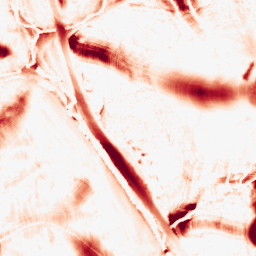
Category: morphological
Decomposition family: morphological_ellipse
Decomposition parameters: operation: opening
width: 50
height: 50
Upsampling method: cubic_mitchell
Upsampling parameters: scale: 4
Upsampling scale: 4